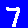
Digit: 7